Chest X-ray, PA view. Patient: 31 years old, sex M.
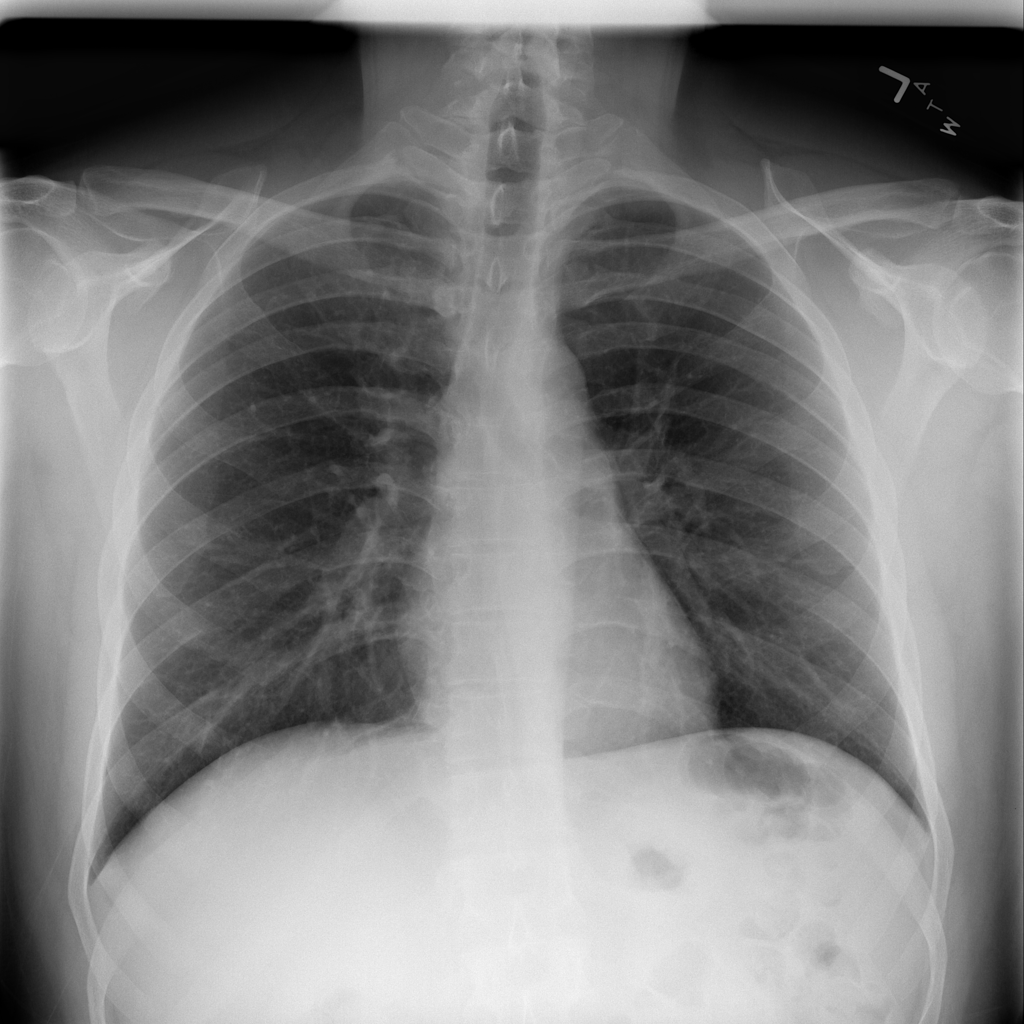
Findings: Infiltration